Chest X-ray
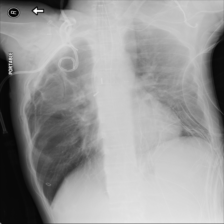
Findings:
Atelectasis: negative
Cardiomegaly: negative
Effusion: negative
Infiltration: negative
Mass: negative
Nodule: negative
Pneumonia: negative
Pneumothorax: positive
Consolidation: negative
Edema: negative
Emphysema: positive
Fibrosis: negative
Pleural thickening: negative
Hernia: negative